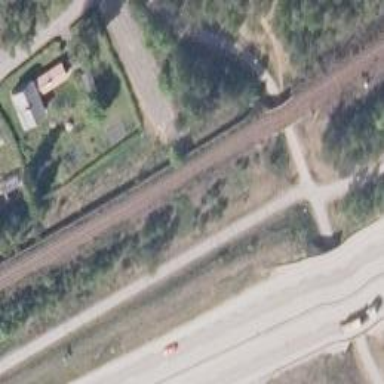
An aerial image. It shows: Single-track continuous railway bridge with electrified contact line.